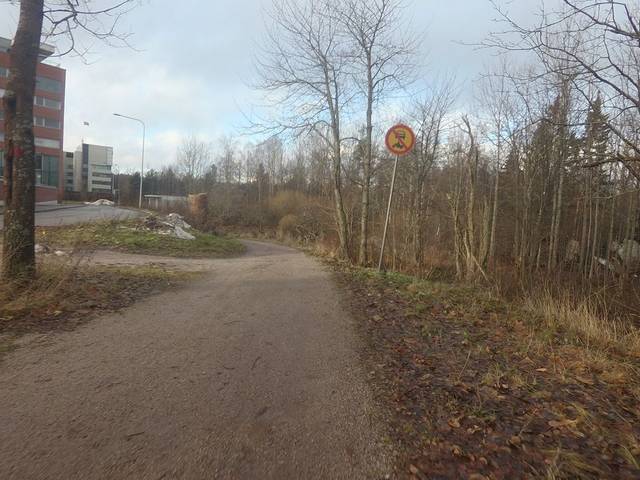
Region: Finland
Coordinates: 60.189, 24.81